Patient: sex M, age 81
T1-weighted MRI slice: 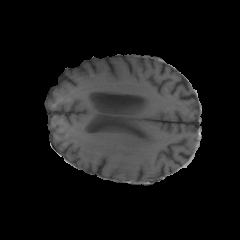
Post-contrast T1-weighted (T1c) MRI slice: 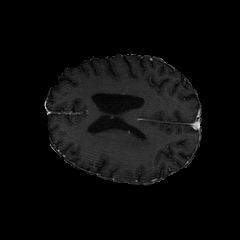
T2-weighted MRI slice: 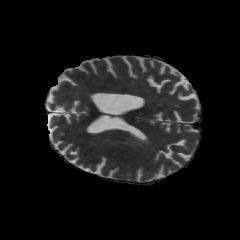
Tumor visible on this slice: yes
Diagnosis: Glioblastoma, IDH-wildtype
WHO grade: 4